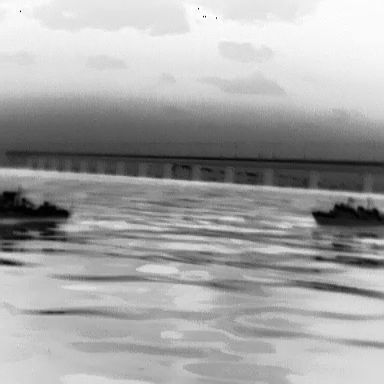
There are two warships in the infrared image.